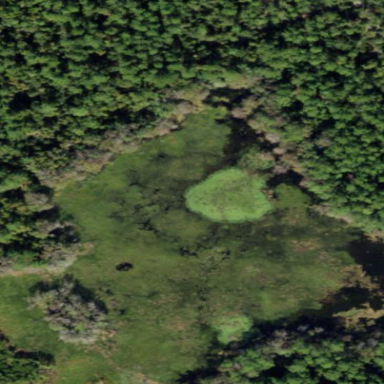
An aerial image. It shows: Marsh wetland.